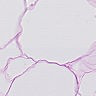
Metastatic tissue present: no